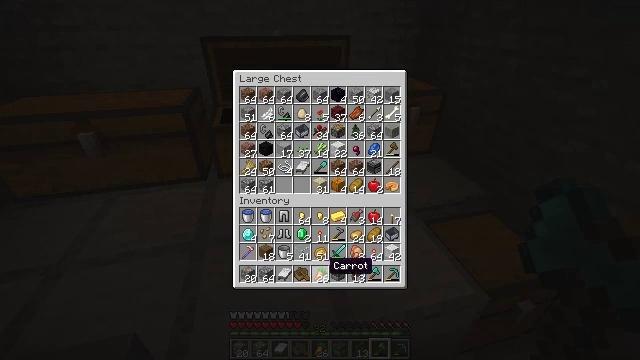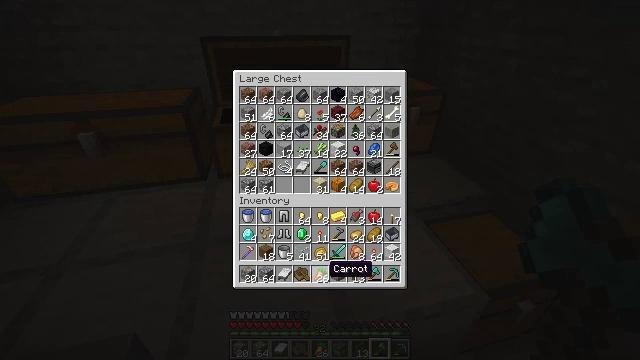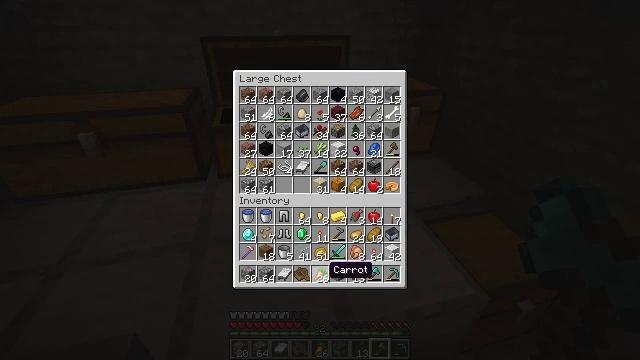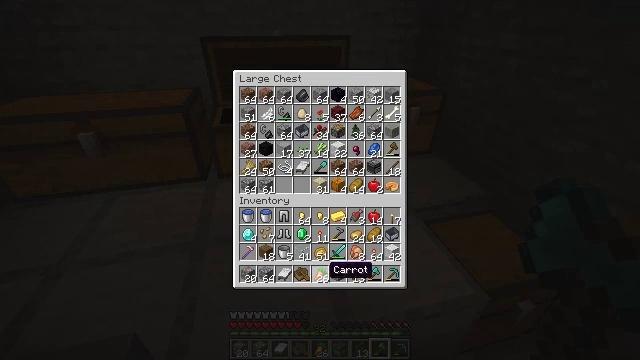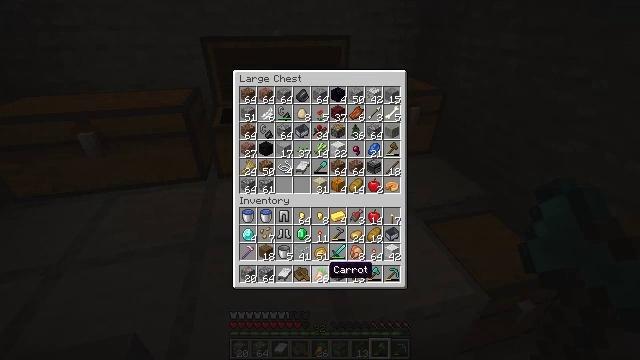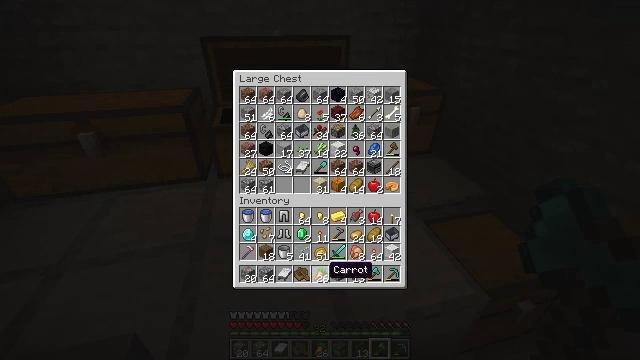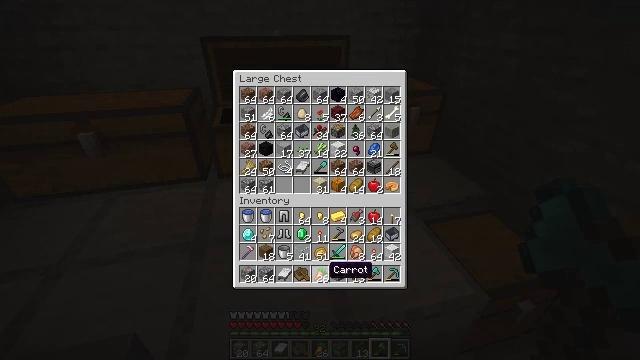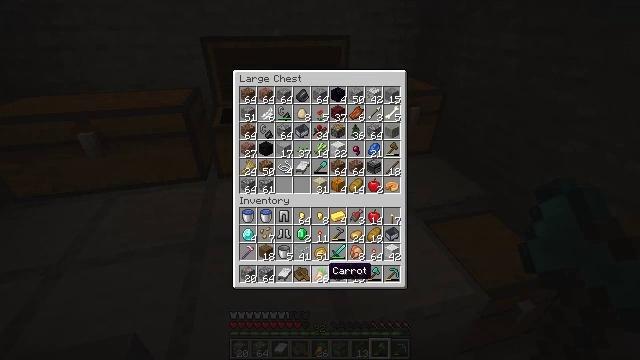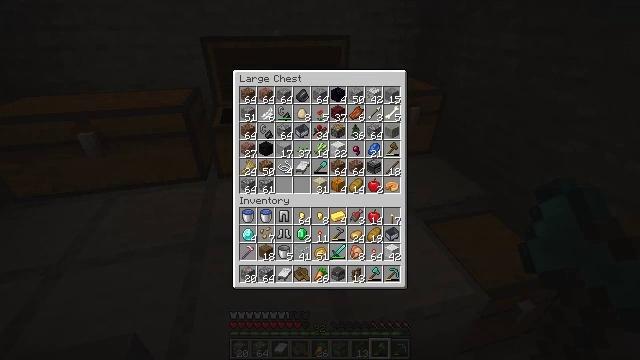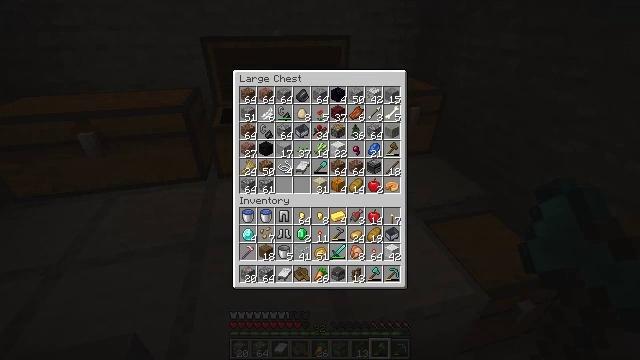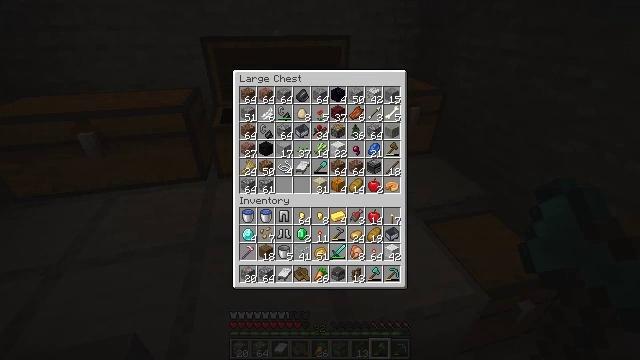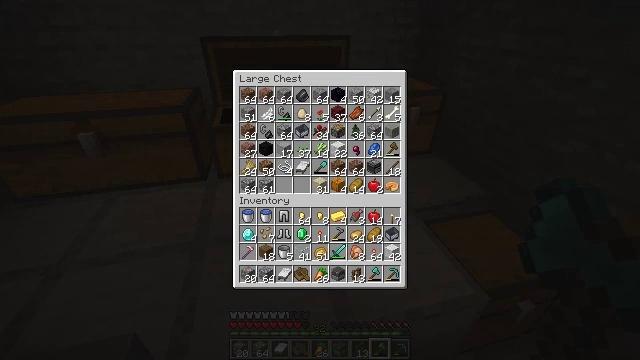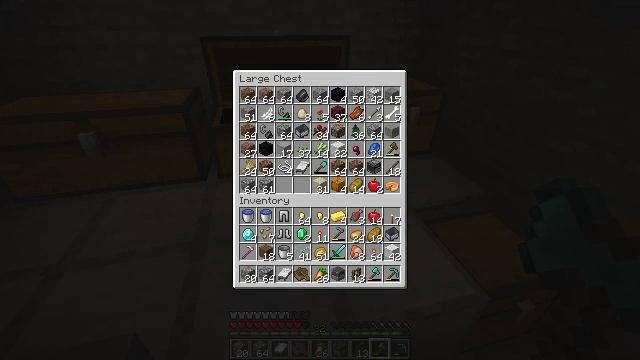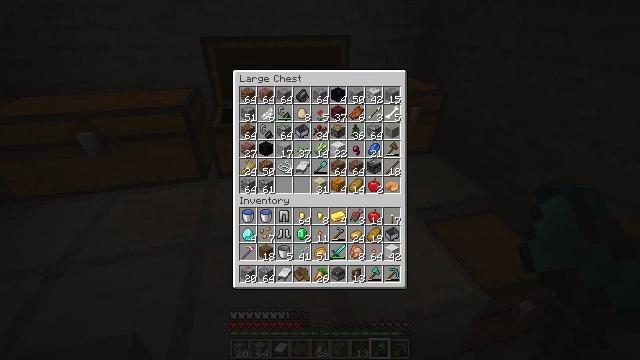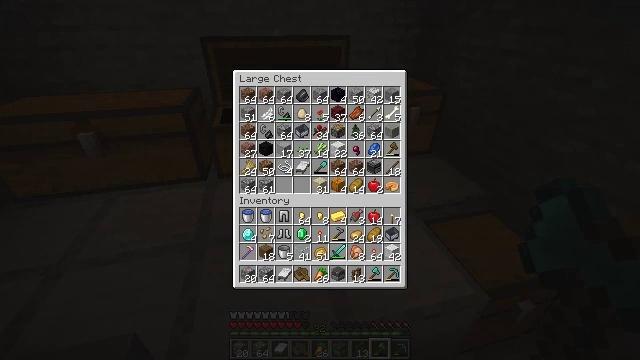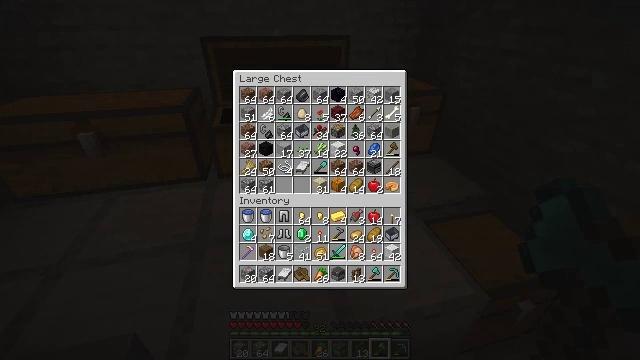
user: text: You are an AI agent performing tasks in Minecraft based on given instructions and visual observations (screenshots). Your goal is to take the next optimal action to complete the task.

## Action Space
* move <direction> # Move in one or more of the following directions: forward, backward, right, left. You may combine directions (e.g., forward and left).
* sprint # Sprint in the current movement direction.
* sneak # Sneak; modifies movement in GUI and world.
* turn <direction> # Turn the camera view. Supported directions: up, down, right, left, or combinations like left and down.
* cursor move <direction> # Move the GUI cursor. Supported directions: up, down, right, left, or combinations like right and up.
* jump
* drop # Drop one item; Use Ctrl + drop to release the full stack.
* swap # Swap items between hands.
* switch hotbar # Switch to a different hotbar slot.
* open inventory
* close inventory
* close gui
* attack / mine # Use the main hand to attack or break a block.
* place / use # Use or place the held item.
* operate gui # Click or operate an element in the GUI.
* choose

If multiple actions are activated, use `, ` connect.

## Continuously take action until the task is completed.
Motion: motion action
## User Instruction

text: Remove a spruce boat from the inventory.
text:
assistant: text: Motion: no_op
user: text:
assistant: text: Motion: no_op
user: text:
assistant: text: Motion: no_op
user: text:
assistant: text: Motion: no_op
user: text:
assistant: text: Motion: no_op
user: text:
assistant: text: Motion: no_op
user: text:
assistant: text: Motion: no_op
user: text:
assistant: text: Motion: no_op
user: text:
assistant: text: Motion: no_op
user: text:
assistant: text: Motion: no_op
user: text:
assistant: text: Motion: no_op
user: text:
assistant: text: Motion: no_op
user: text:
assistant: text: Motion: no_op
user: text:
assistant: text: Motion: no_op
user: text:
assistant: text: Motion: no_op
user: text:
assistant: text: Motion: no_op
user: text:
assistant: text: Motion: no_op
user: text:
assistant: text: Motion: no_op
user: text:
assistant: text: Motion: no_op
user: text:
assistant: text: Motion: no_op
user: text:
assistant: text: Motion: no_op
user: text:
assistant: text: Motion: no_op
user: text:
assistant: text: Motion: no_op
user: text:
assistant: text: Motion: no_op
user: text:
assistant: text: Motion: no_op
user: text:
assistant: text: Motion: no_op
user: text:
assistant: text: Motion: no_op
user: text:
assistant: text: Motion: no_op
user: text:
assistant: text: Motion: no_op
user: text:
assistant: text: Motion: no_op